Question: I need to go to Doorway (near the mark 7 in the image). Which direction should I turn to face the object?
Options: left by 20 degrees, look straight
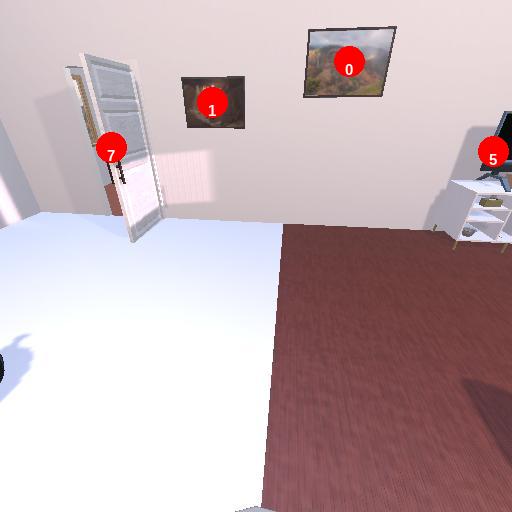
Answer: left by 20 degrees